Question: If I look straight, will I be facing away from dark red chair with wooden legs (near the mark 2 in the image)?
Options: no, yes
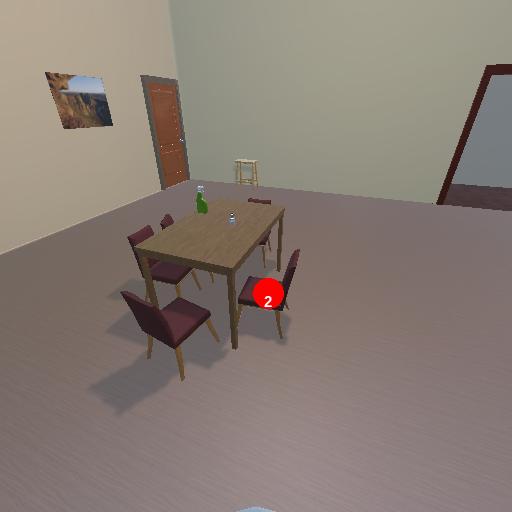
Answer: no